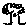
Label: tree